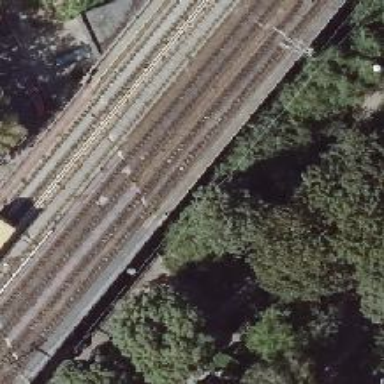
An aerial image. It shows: Bridge over electrified railway tracks with contact lines. The railway tracks are ballast-less.